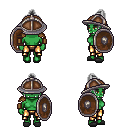
a pixel art fantasy rpg character, female body template, orc, green skin, leather shoulder armor, gold greaves, gray short topknot hairstyle, chain helm, leather bracers, gray slippers, shield, four views (front, back, left, right), 2x2 character sprite sheet, small pixel art, hard edges, no anti-aliasing